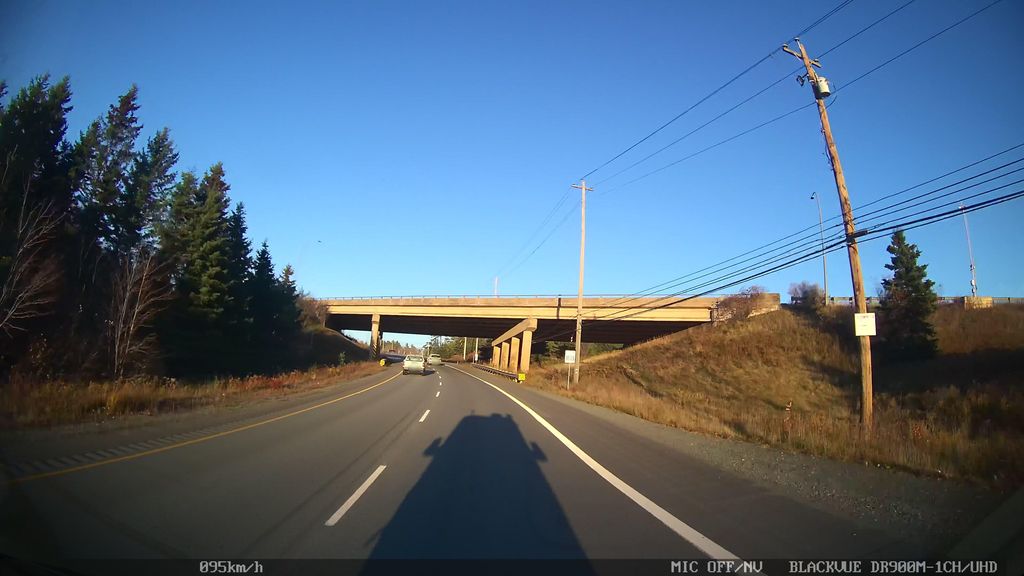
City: halifax